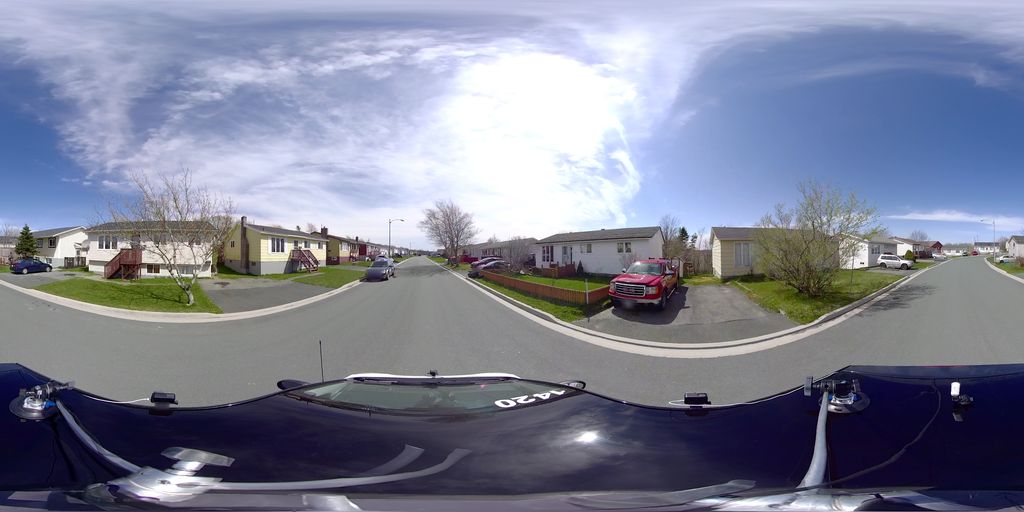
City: st_johns